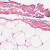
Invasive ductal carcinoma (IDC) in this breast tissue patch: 0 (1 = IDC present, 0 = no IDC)